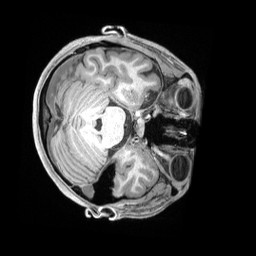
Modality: T1w
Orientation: axial
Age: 25
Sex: female
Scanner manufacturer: siemens
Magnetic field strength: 3 T
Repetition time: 2.4 s
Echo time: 0.00226 s